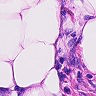
Metastatic tissue present: yes